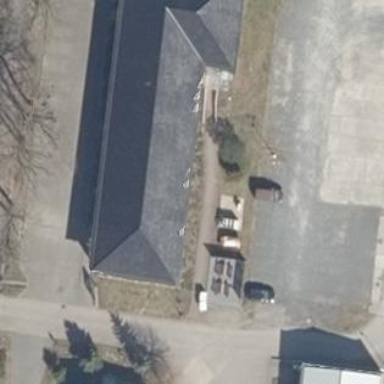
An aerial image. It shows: Commercial building.